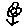
Label: flower